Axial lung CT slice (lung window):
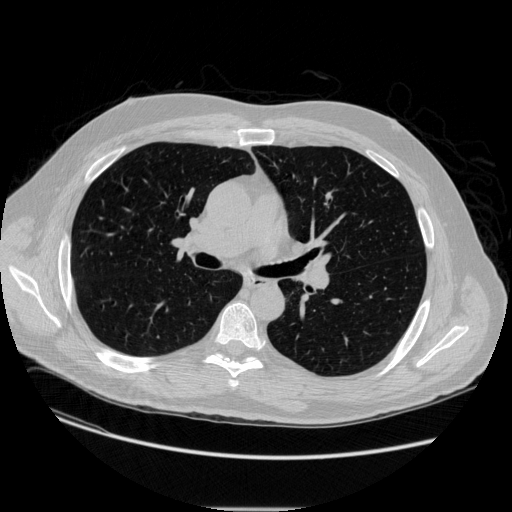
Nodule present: no